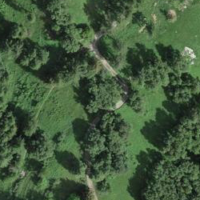
EUNIS habitat code: 44
Species observed at this site:
Cirsium arvense